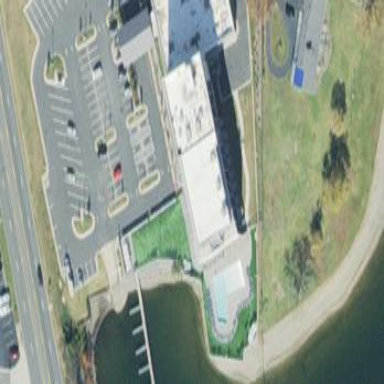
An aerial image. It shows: Hotel building.